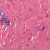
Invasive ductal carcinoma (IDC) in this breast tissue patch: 0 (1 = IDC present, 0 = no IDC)